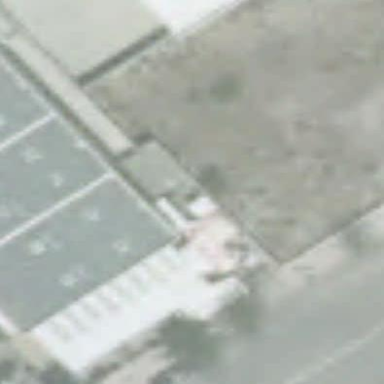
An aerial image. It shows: Car wash facility located inside building.